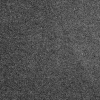
Atmospheric dust classification: dusty